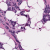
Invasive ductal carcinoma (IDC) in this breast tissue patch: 1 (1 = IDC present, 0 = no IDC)